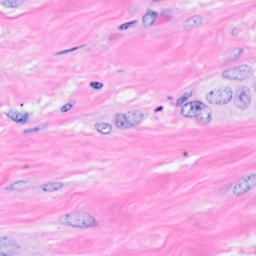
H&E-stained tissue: Breast